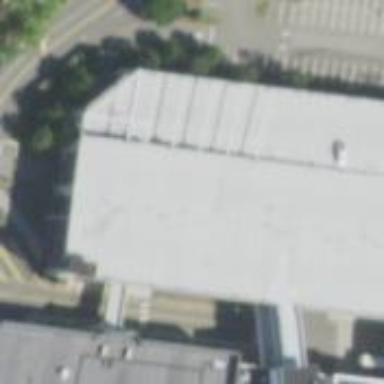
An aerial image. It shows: Garage building used for parking.